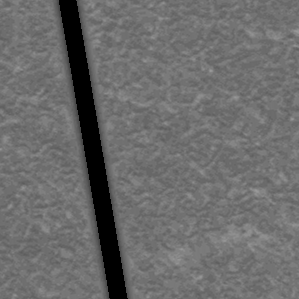
Label: frost